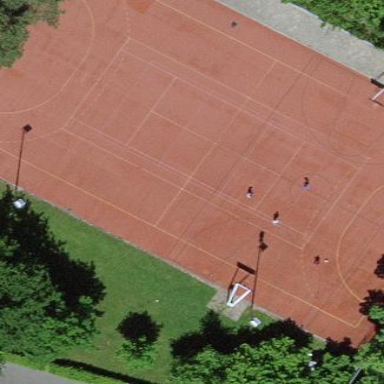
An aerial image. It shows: Basketball court on pitch.